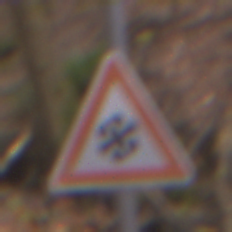
Verkehrszeichen: SchneeOderEisglaette
Umgebung: Outdoor, Nature
Tageszeit: Midday
Wetter: Overcast
Licht: Natural
Jahreszeit: Autumn
Kontrast: LowContrast